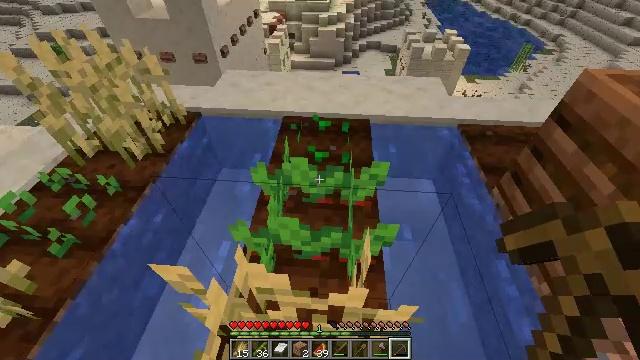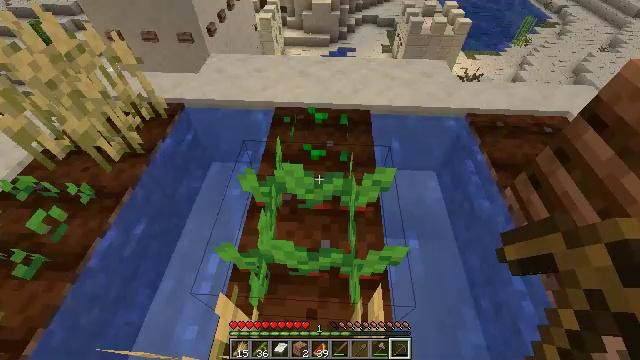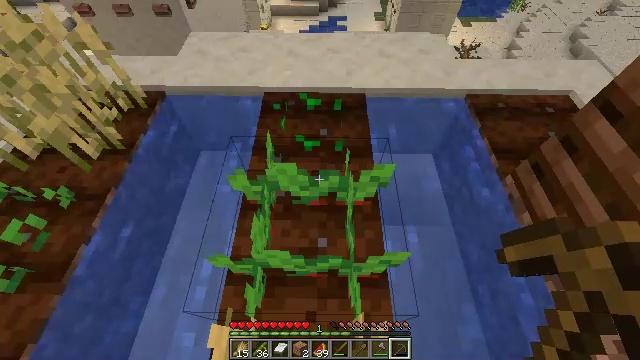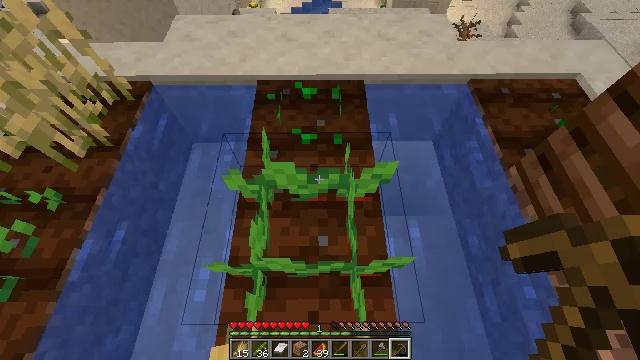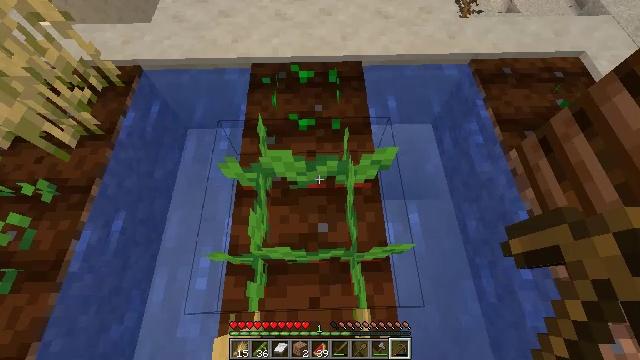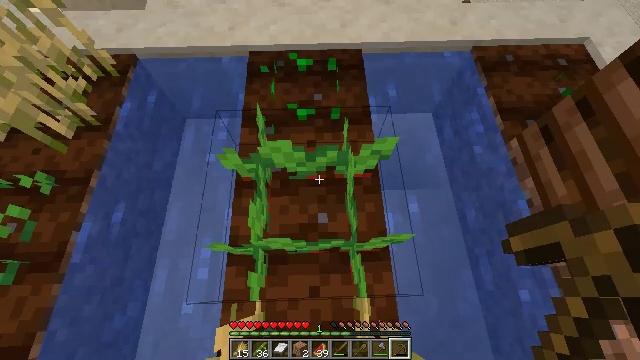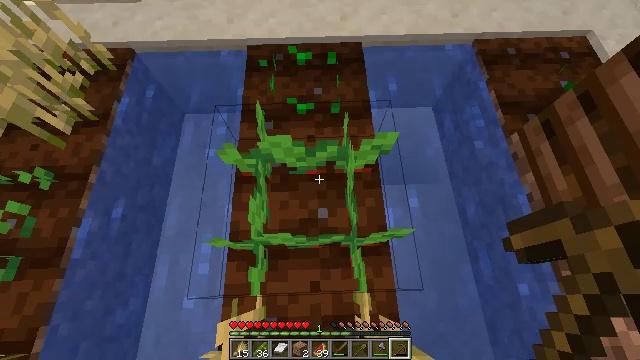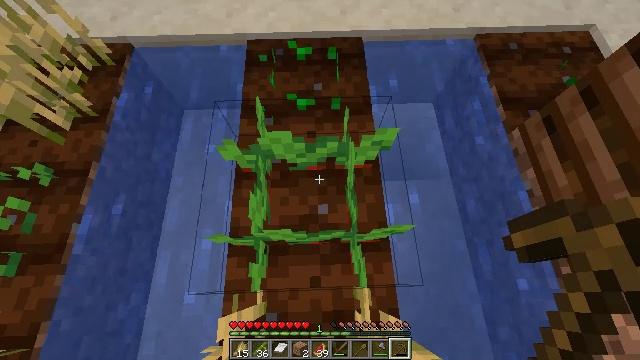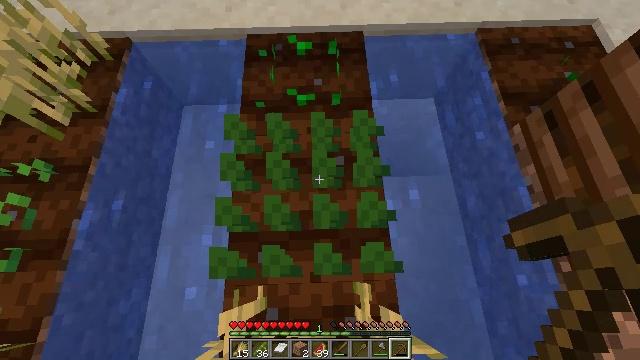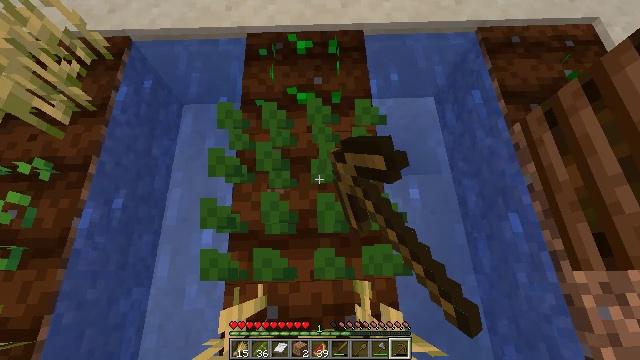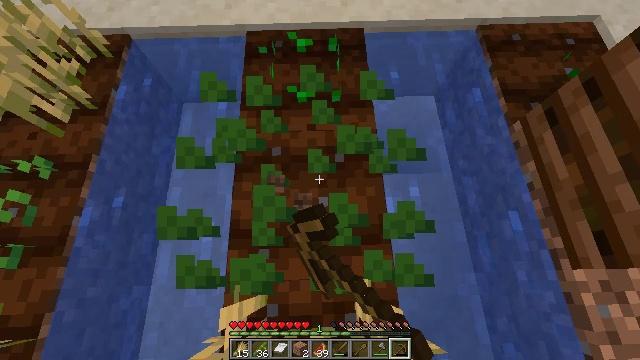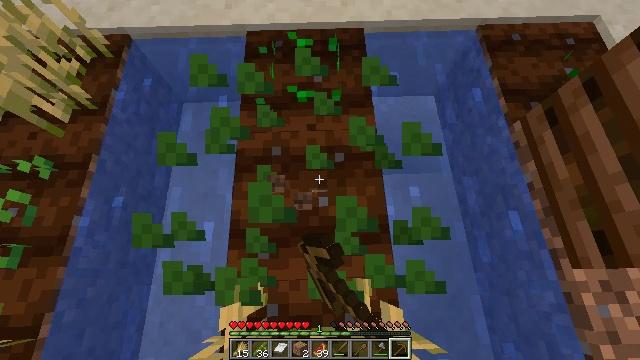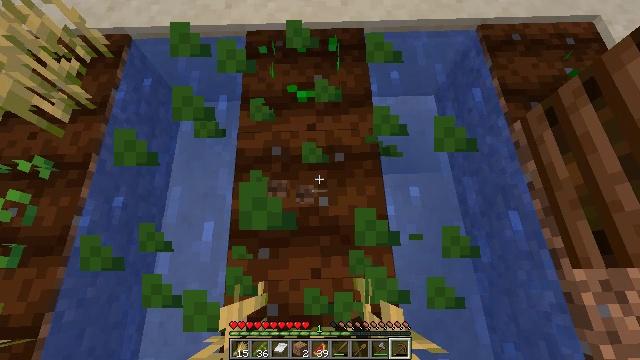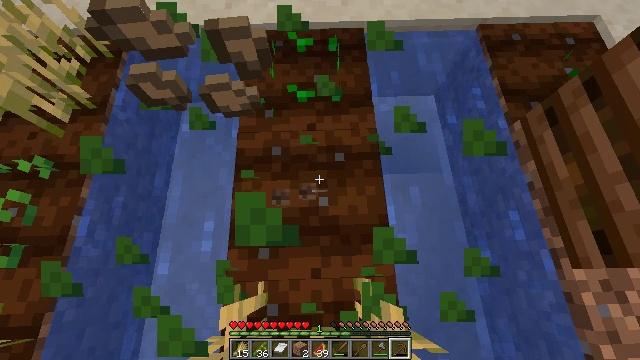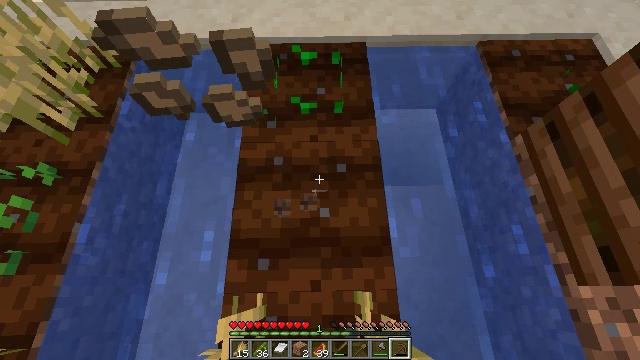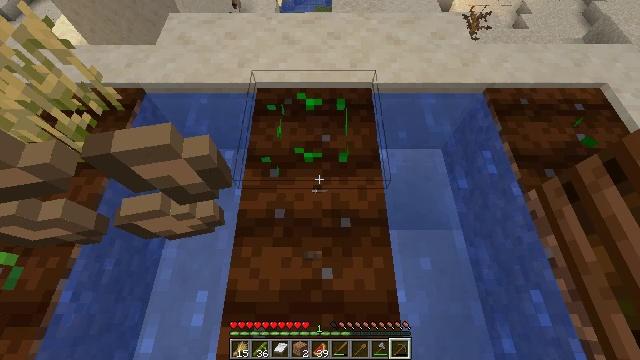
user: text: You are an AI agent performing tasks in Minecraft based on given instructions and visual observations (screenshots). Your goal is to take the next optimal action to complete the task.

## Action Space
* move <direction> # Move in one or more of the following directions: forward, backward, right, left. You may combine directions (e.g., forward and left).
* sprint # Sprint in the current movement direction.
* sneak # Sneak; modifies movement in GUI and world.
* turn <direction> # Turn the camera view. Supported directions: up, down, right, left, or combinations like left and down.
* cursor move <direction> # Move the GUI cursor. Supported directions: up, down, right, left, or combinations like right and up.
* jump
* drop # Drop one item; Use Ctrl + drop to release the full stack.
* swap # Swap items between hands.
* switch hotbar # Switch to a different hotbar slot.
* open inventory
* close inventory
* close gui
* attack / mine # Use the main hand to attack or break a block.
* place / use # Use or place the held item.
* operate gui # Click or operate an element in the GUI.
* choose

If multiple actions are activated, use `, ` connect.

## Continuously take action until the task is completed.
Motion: motion action
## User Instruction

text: Harvest beetroots from the farm.
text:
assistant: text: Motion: move forward, turn right and down
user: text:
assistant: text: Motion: turn right and down
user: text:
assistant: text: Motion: turn right and down
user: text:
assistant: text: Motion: turn right and down
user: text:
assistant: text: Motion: turn down
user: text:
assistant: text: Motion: turn down
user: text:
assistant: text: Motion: no_op
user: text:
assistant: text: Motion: attack / mine
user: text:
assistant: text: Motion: attack / mine
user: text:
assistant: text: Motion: attack / mine
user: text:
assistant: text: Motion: no_op
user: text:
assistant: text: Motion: no_op
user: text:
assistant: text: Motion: no_op
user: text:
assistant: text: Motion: move forward, turn up
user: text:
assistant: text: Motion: move forward, turn left and up
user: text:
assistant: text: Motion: move forward, turn left and up
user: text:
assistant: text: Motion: move forward, turn left and up
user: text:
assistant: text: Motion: move forward, turn left and up
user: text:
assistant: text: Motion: move forward, turn left and up
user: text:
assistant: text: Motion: move forward and move right, turn left and up
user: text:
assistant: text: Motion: move forward and move right, turn left and up
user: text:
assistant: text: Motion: move forward and move right, turn left and up
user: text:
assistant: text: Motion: turn left
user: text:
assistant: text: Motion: turn left
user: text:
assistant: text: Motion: no_op
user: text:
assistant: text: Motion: no_op
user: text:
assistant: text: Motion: no_op
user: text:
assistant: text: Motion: no_op
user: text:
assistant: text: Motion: no_op
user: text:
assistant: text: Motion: no_op